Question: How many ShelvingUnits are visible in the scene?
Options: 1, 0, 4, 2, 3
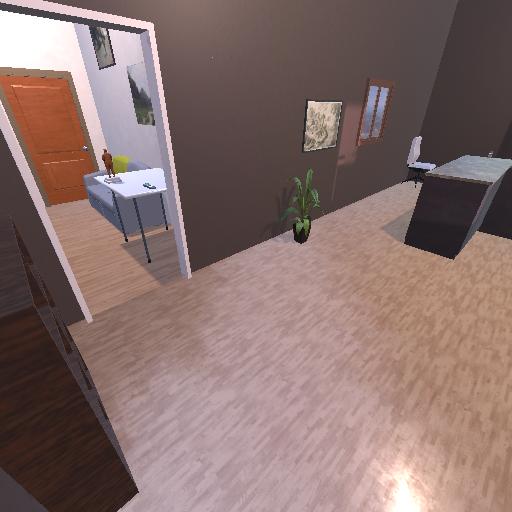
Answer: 1